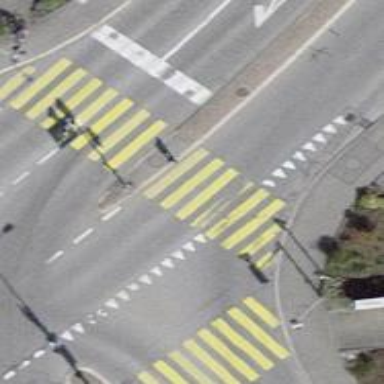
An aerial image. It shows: Road crossing with traffic signals.